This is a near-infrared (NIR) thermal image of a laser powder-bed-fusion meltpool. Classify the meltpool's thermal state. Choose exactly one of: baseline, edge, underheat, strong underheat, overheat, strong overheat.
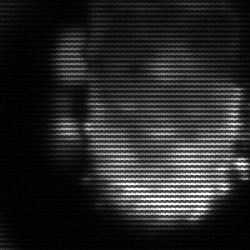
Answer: baseline